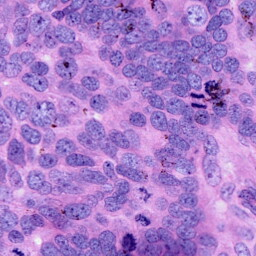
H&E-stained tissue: Ovarian